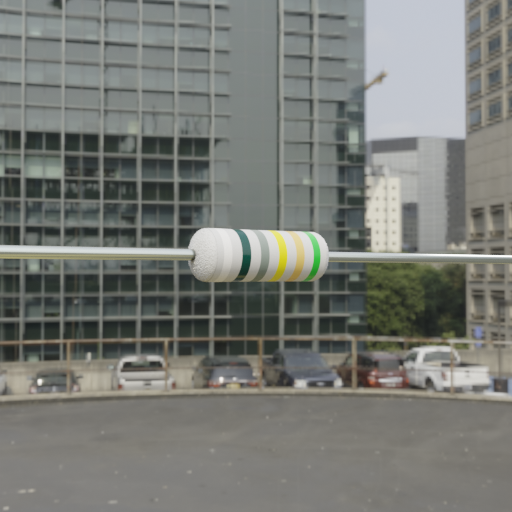
Resistor colour bands (in order): white, black, gray, yellow, gold, green